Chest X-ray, PA view. Patient: 67 years old, sex M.
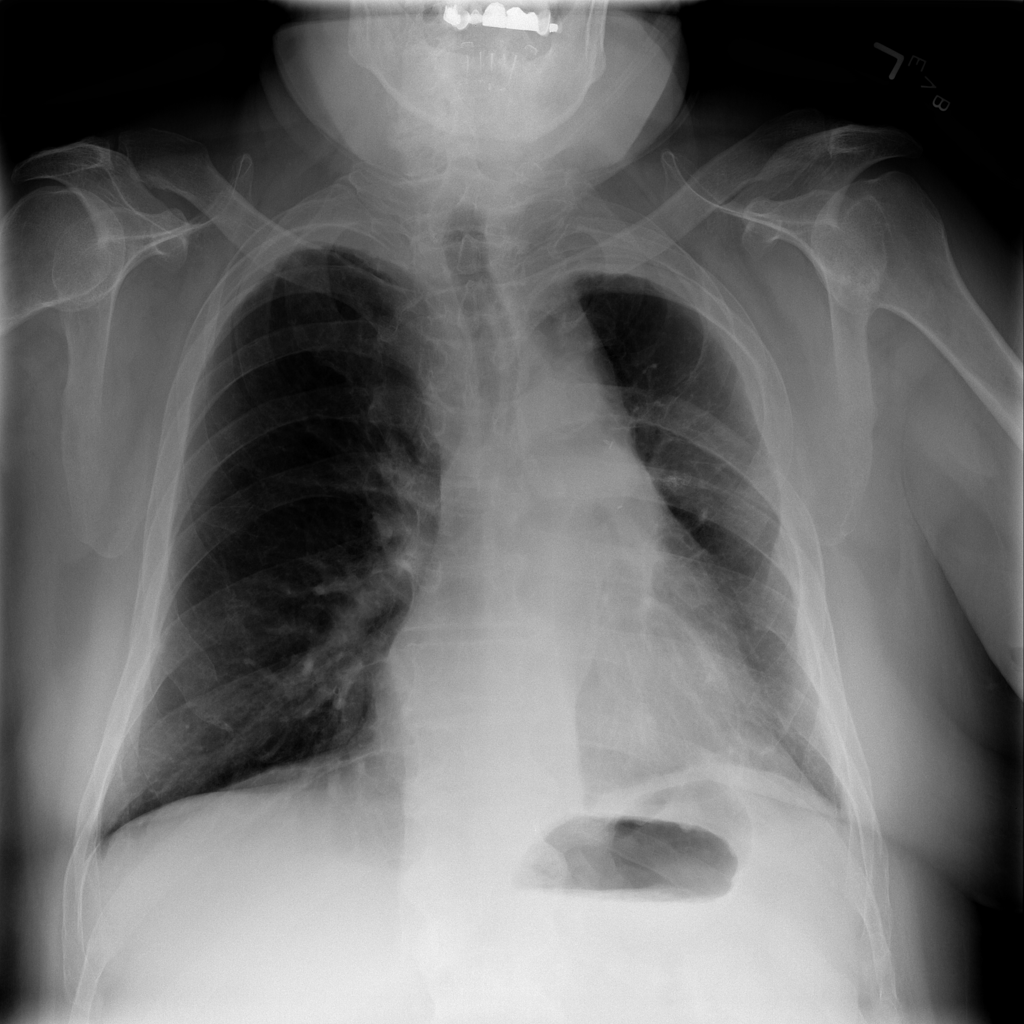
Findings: No Finding